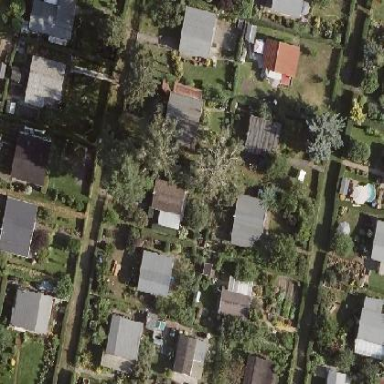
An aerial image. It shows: Plot within allotments.